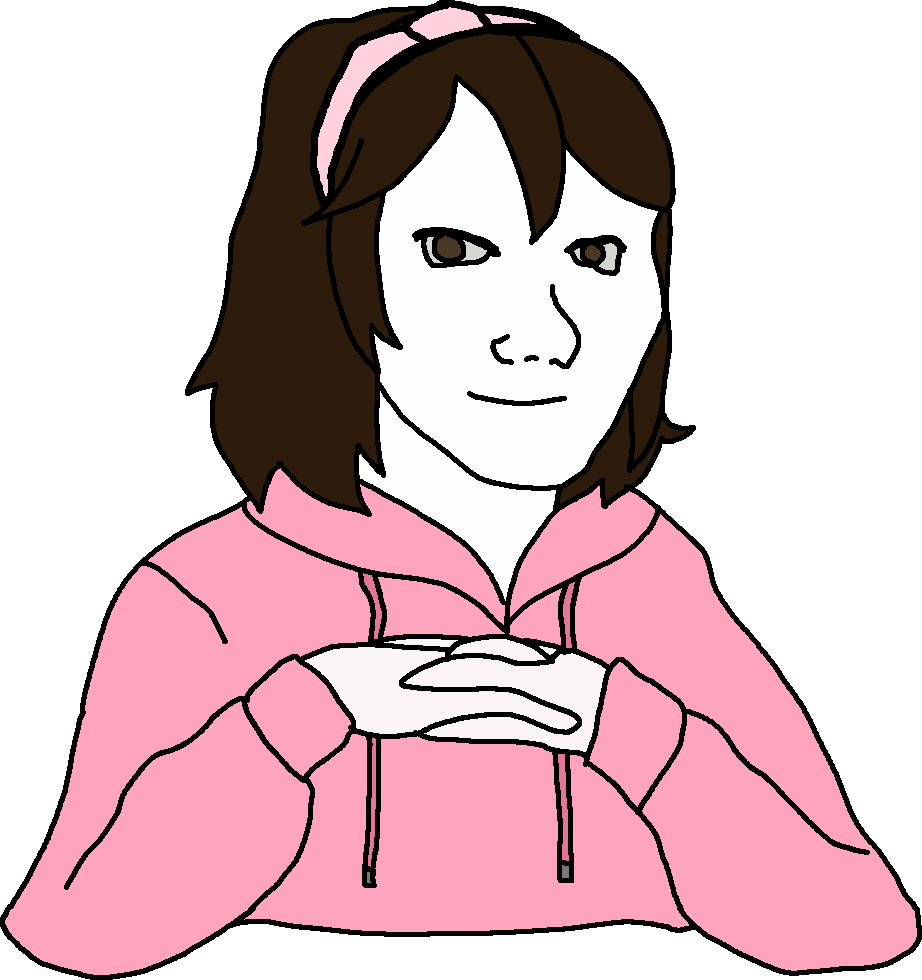
Label: 5_Abusive_Wife